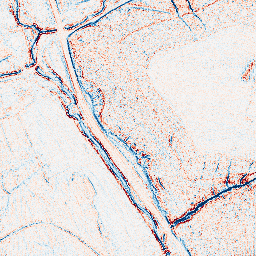
Category: edge_preserving
Decomposition family: bilateral
Decomposition parameters: d: 5
sigma_color: 100
sigma_space: 50
Upsampling method: fft_zeropad
Upsampling parameters: scale: 8
Upsampling scale: 8